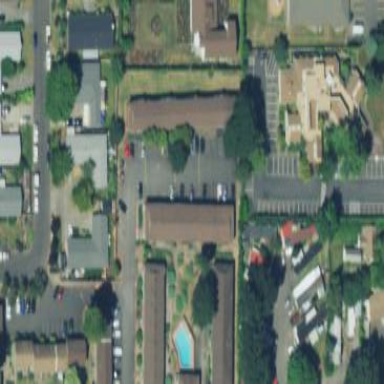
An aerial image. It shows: Residential area with apartments.